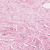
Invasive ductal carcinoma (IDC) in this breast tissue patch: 0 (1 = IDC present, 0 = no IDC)